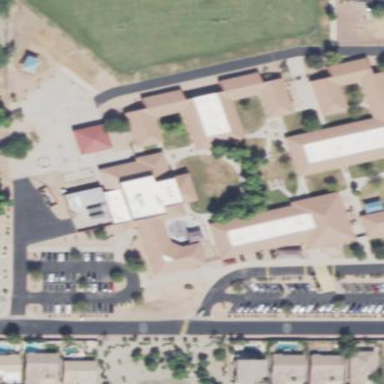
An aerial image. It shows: School building.